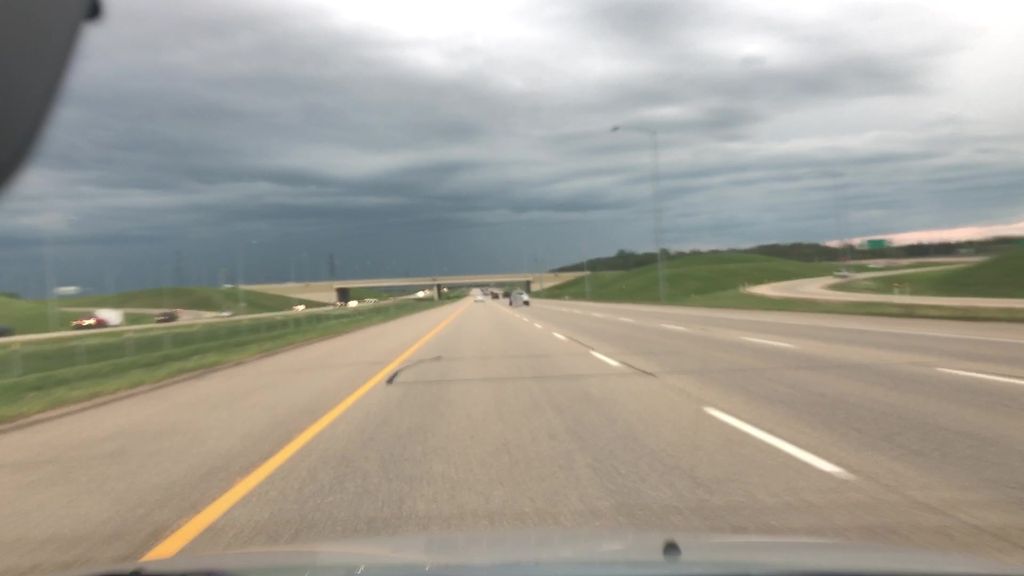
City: edmonton